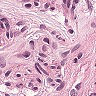
Metastatic tissue present: yes